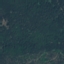
Land use / land cover class: Forest